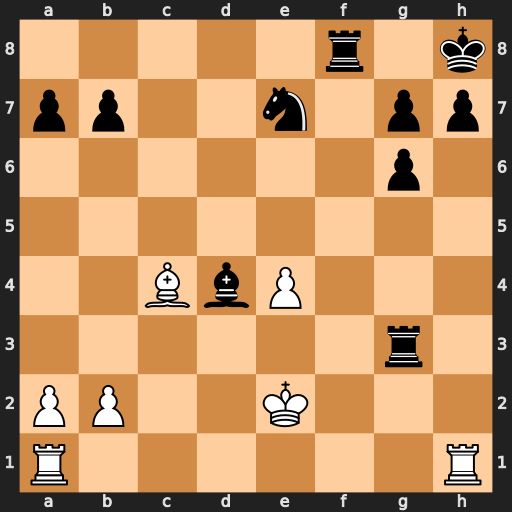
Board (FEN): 5r1k/pp2n1pp/6p1/8/2BbP3/6r1/PP2K3/R6R
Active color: w
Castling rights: -
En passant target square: -
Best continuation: Rxh7+ Kxh7 Rh1+ Rh3 Rxh3#